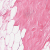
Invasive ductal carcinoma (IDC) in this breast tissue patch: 0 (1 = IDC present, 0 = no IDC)